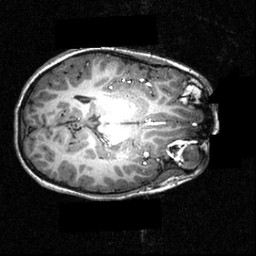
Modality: T1w
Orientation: axial
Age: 12
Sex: female
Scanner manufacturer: siemens
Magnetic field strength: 3.951 T
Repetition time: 1.5 s
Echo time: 0.00335 s